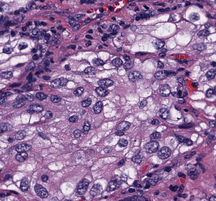
Tumor epithelial tissue: yes
Tumor-associated stroma tissue: no
Normal tissue: no